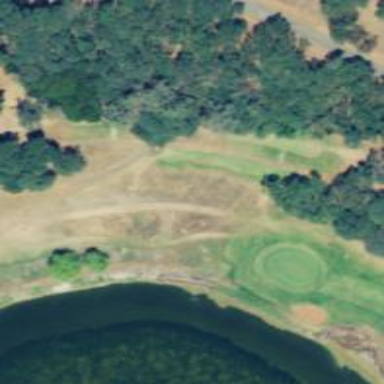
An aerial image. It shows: Path for both road and golf.